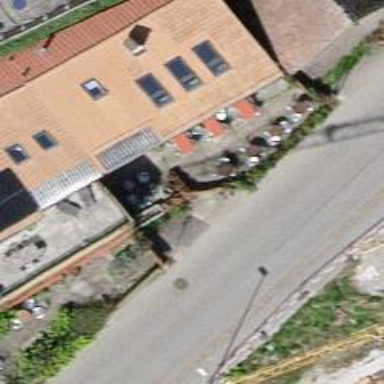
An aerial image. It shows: Restaurant.